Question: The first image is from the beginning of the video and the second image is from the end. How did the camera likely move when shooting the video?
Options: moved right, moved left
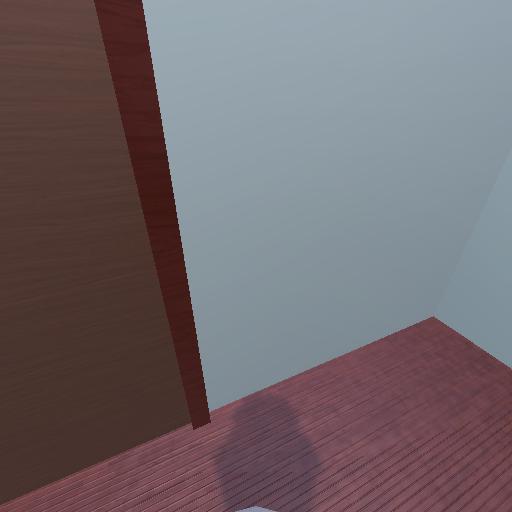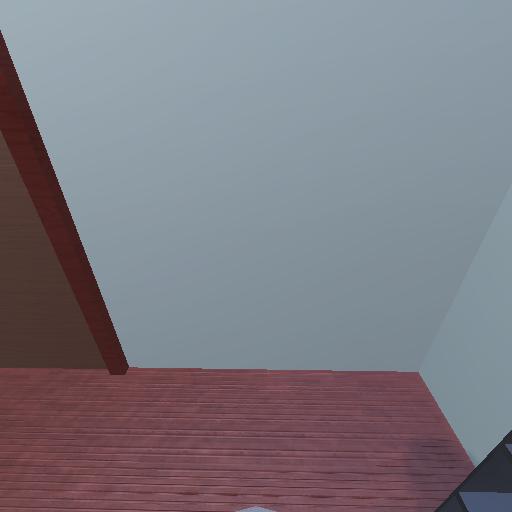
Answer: moved right